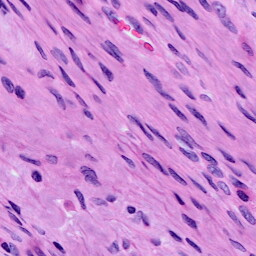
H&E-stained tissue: Cervix